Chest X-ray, AP view. Patient: 22 years old, sex M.
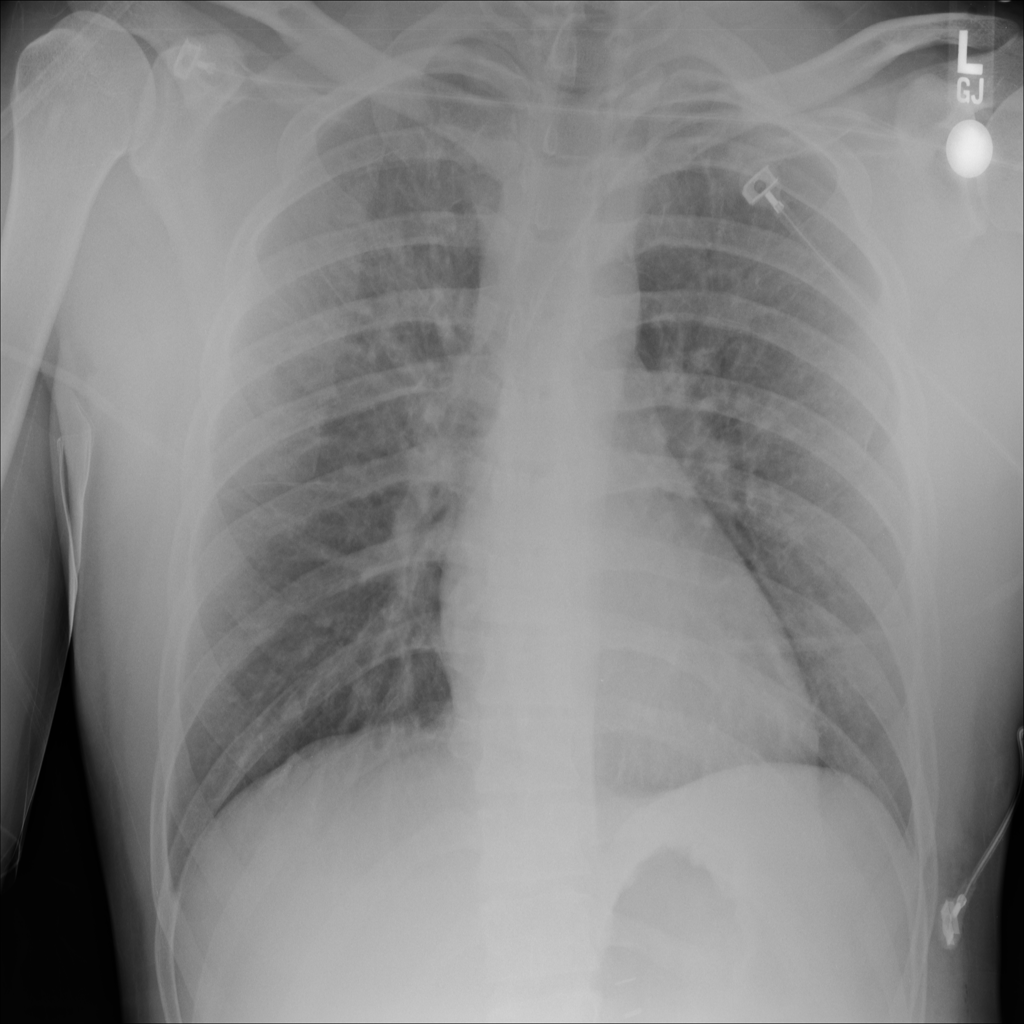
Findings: No Finding